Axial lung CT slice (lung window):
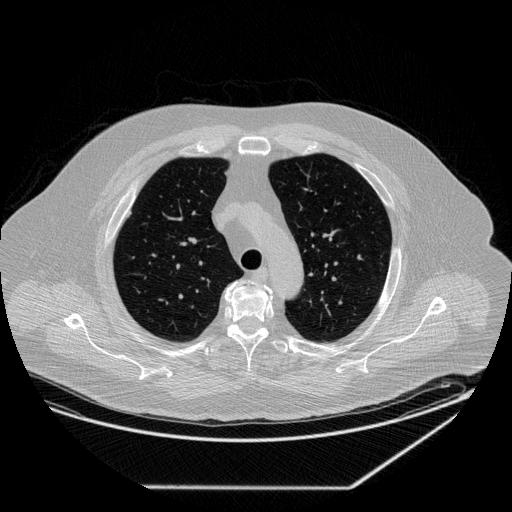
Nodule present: no